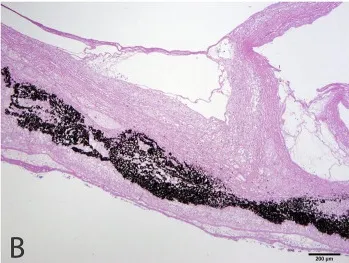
Histology of the respiratory tract of a 4-year-old Siberian Husky mix with smoke inhalation after being in a housefire. (B) The lumen was obstructed by necrotic tissue admixed with fibrin and black particulate matter (interpreted as soot).
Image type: pathology (h&e)